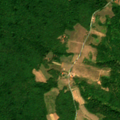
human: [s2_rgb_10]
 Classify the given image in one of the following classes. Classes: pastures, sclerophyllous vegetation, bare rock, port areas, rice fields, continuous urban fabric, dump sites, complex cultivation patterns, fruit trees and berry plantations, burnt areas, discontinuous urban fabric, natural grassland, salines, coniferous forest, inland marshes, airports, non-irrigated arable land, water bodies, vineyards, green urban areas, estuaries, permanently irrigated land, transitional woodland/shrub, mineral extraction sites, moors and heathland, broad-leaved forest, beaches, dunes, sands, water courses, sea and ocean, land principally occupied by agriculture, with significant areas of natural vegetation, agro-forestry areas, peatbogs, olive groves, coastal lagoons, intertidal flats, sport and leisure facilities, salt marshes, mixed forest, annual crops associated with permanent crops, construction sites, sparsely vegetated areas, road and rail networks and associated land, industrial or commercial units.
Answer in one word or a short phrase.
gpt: complex cultivation patterns, broad-leaved forest